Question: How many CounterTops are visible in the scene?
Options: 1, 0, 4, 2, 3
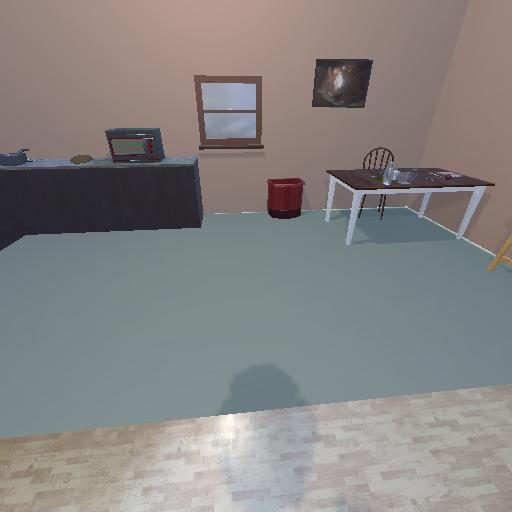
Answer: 1